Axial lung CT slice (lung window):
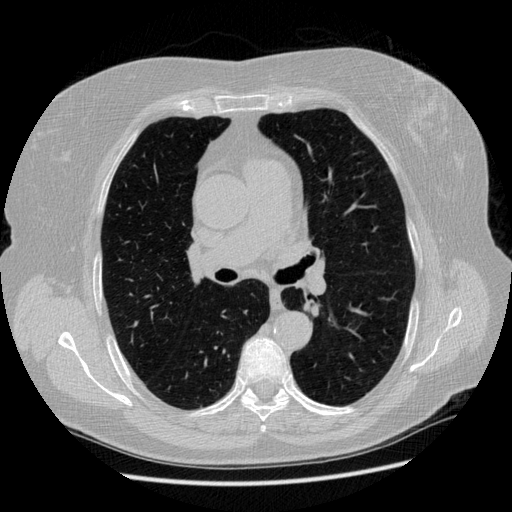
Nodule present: no